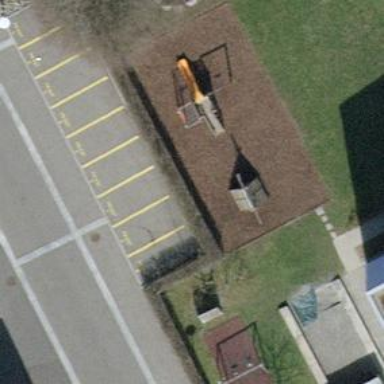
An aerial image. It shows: Playground area for leisure activities on the land.